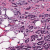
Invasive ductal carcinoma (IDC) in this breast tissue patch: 1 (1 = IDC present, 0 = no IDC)